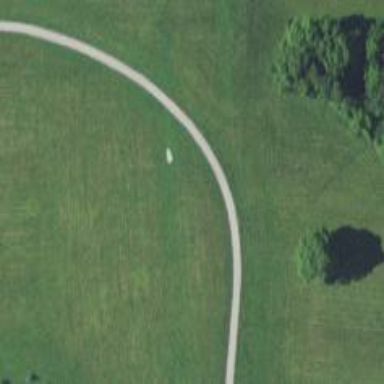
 specifically designed for the sport of disc golf."